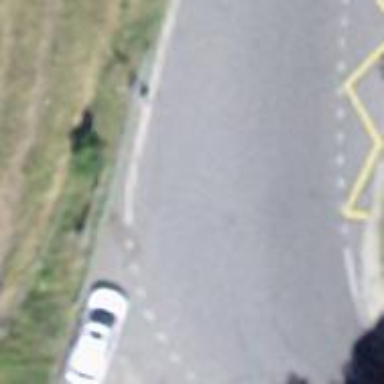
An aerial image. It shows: Bus stop with platform for public transport.